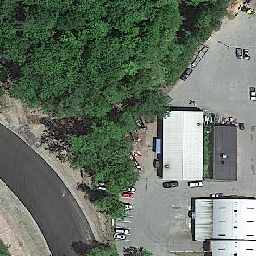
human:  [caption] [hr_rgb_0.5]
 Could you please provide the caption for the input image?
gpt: The White House and the Black House are by the belt.

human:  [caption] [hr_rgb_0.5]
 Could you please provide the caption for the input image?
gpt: There is a White House and a black house beside the road

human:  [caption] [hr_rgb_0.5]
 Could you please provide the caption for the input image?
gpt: A White House was next to a black one

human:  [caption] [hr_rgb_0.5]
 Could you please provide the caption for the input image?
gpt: The White House and the Black House are next to the belt.

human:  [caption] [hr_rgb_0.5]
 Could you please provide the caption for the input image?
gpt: There are many cars parked next to a White House and a black house